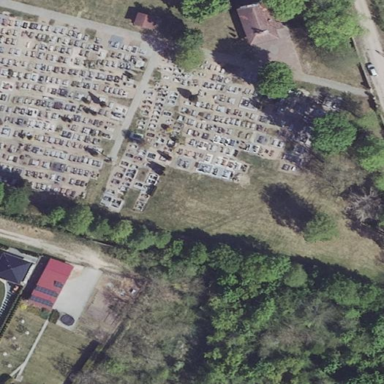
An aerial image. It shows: Cemetery.